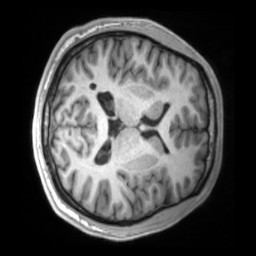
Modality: T1w
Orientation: axial
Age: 19
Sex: male
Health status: ill
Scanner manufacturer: siemens
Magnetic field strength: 3 T
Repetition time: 2.2 s
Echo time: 0.00157 s